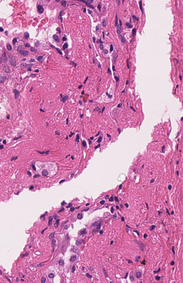
Tumor epithelial tissue: yes
Tumor-associated stroma tissue: yes
Normal tissue: no